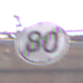
Verkehrszeichen: EndeGeschwindigkeit80
Umgebung: Outdoor, Urban
Tageszeit: MorningAfternoon
Wetter: Overcast
Licht: Natural
Jahreszeit: NotSpecified
Kontrast: LowContrast